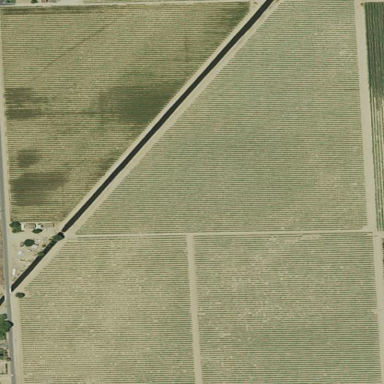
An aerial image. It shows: Vineyard with grape crops.